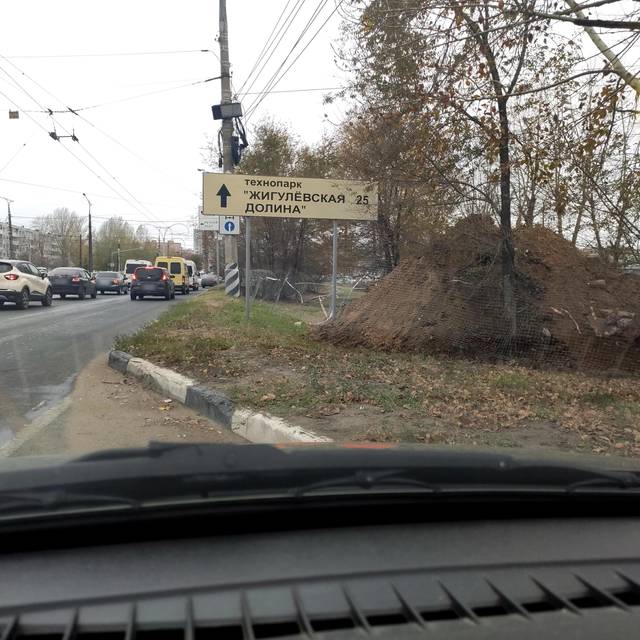
Region: Russia
Coordinates: 53.487, 49.488